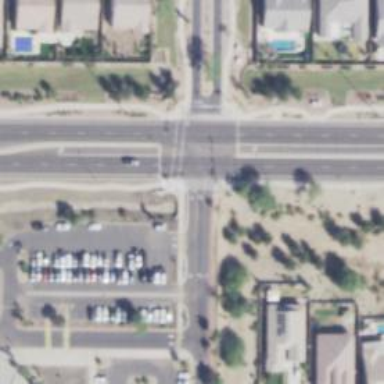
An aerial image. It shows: Solid stop line on the road.